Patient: sex M, age 52
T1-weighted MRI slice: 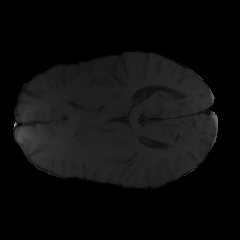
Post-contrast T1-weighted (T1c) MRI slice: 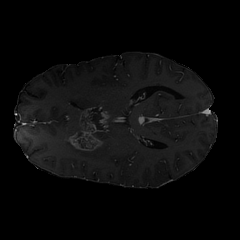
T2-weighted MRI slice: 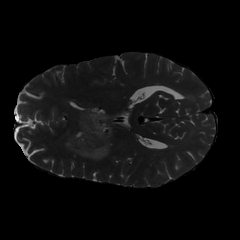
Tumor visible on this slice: yes
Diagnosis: Glioblastoma, IDH-wildtype
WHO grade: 4